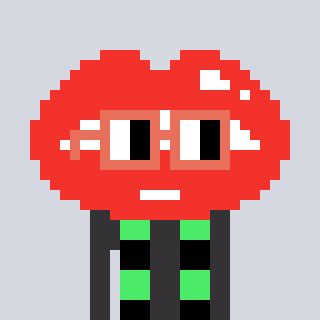
a pixel art character with square orange glasses, a lips-shaped head and a grayscale-colored body on a cool background